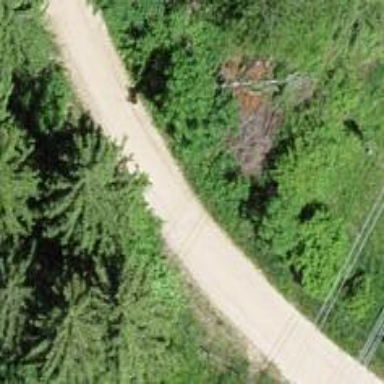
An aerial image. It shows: Gravel track with track type of grade3.